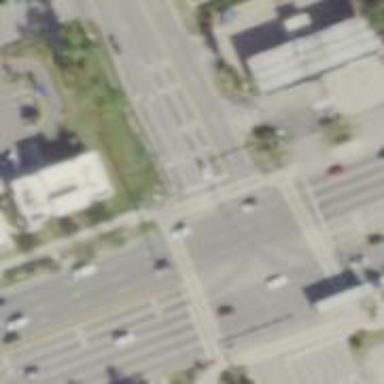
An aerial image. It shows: Crossing road.